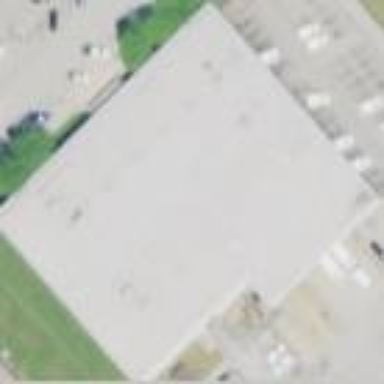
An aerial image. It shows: Service building with flat roof.